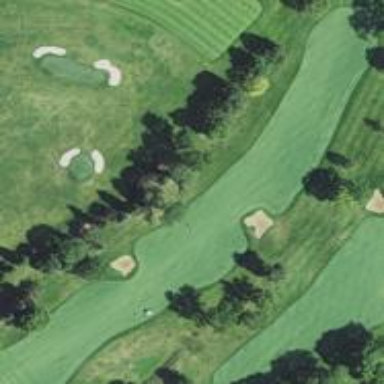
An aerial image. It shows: Well-maintained grassy area known as fairway on golf course.